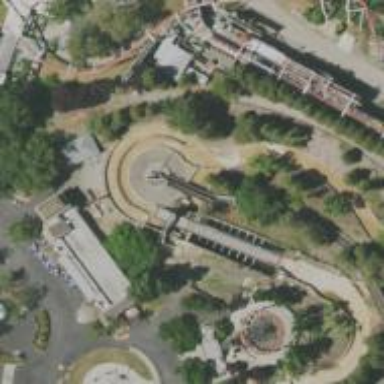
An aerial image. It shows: Bridge leading to river rafting attraction.